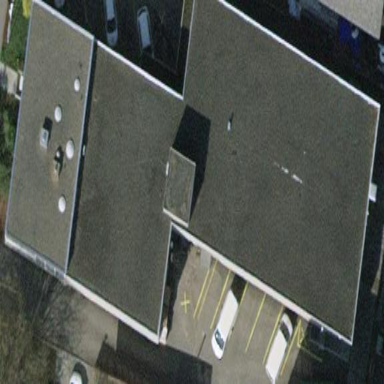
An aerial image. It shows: Commercial building.